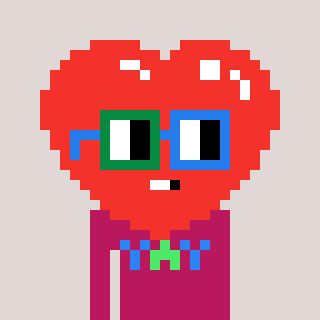
a pixel art character with square green and blue glasses, a heart-shaped head and a darkpink-colored body on a warm background